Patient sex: M
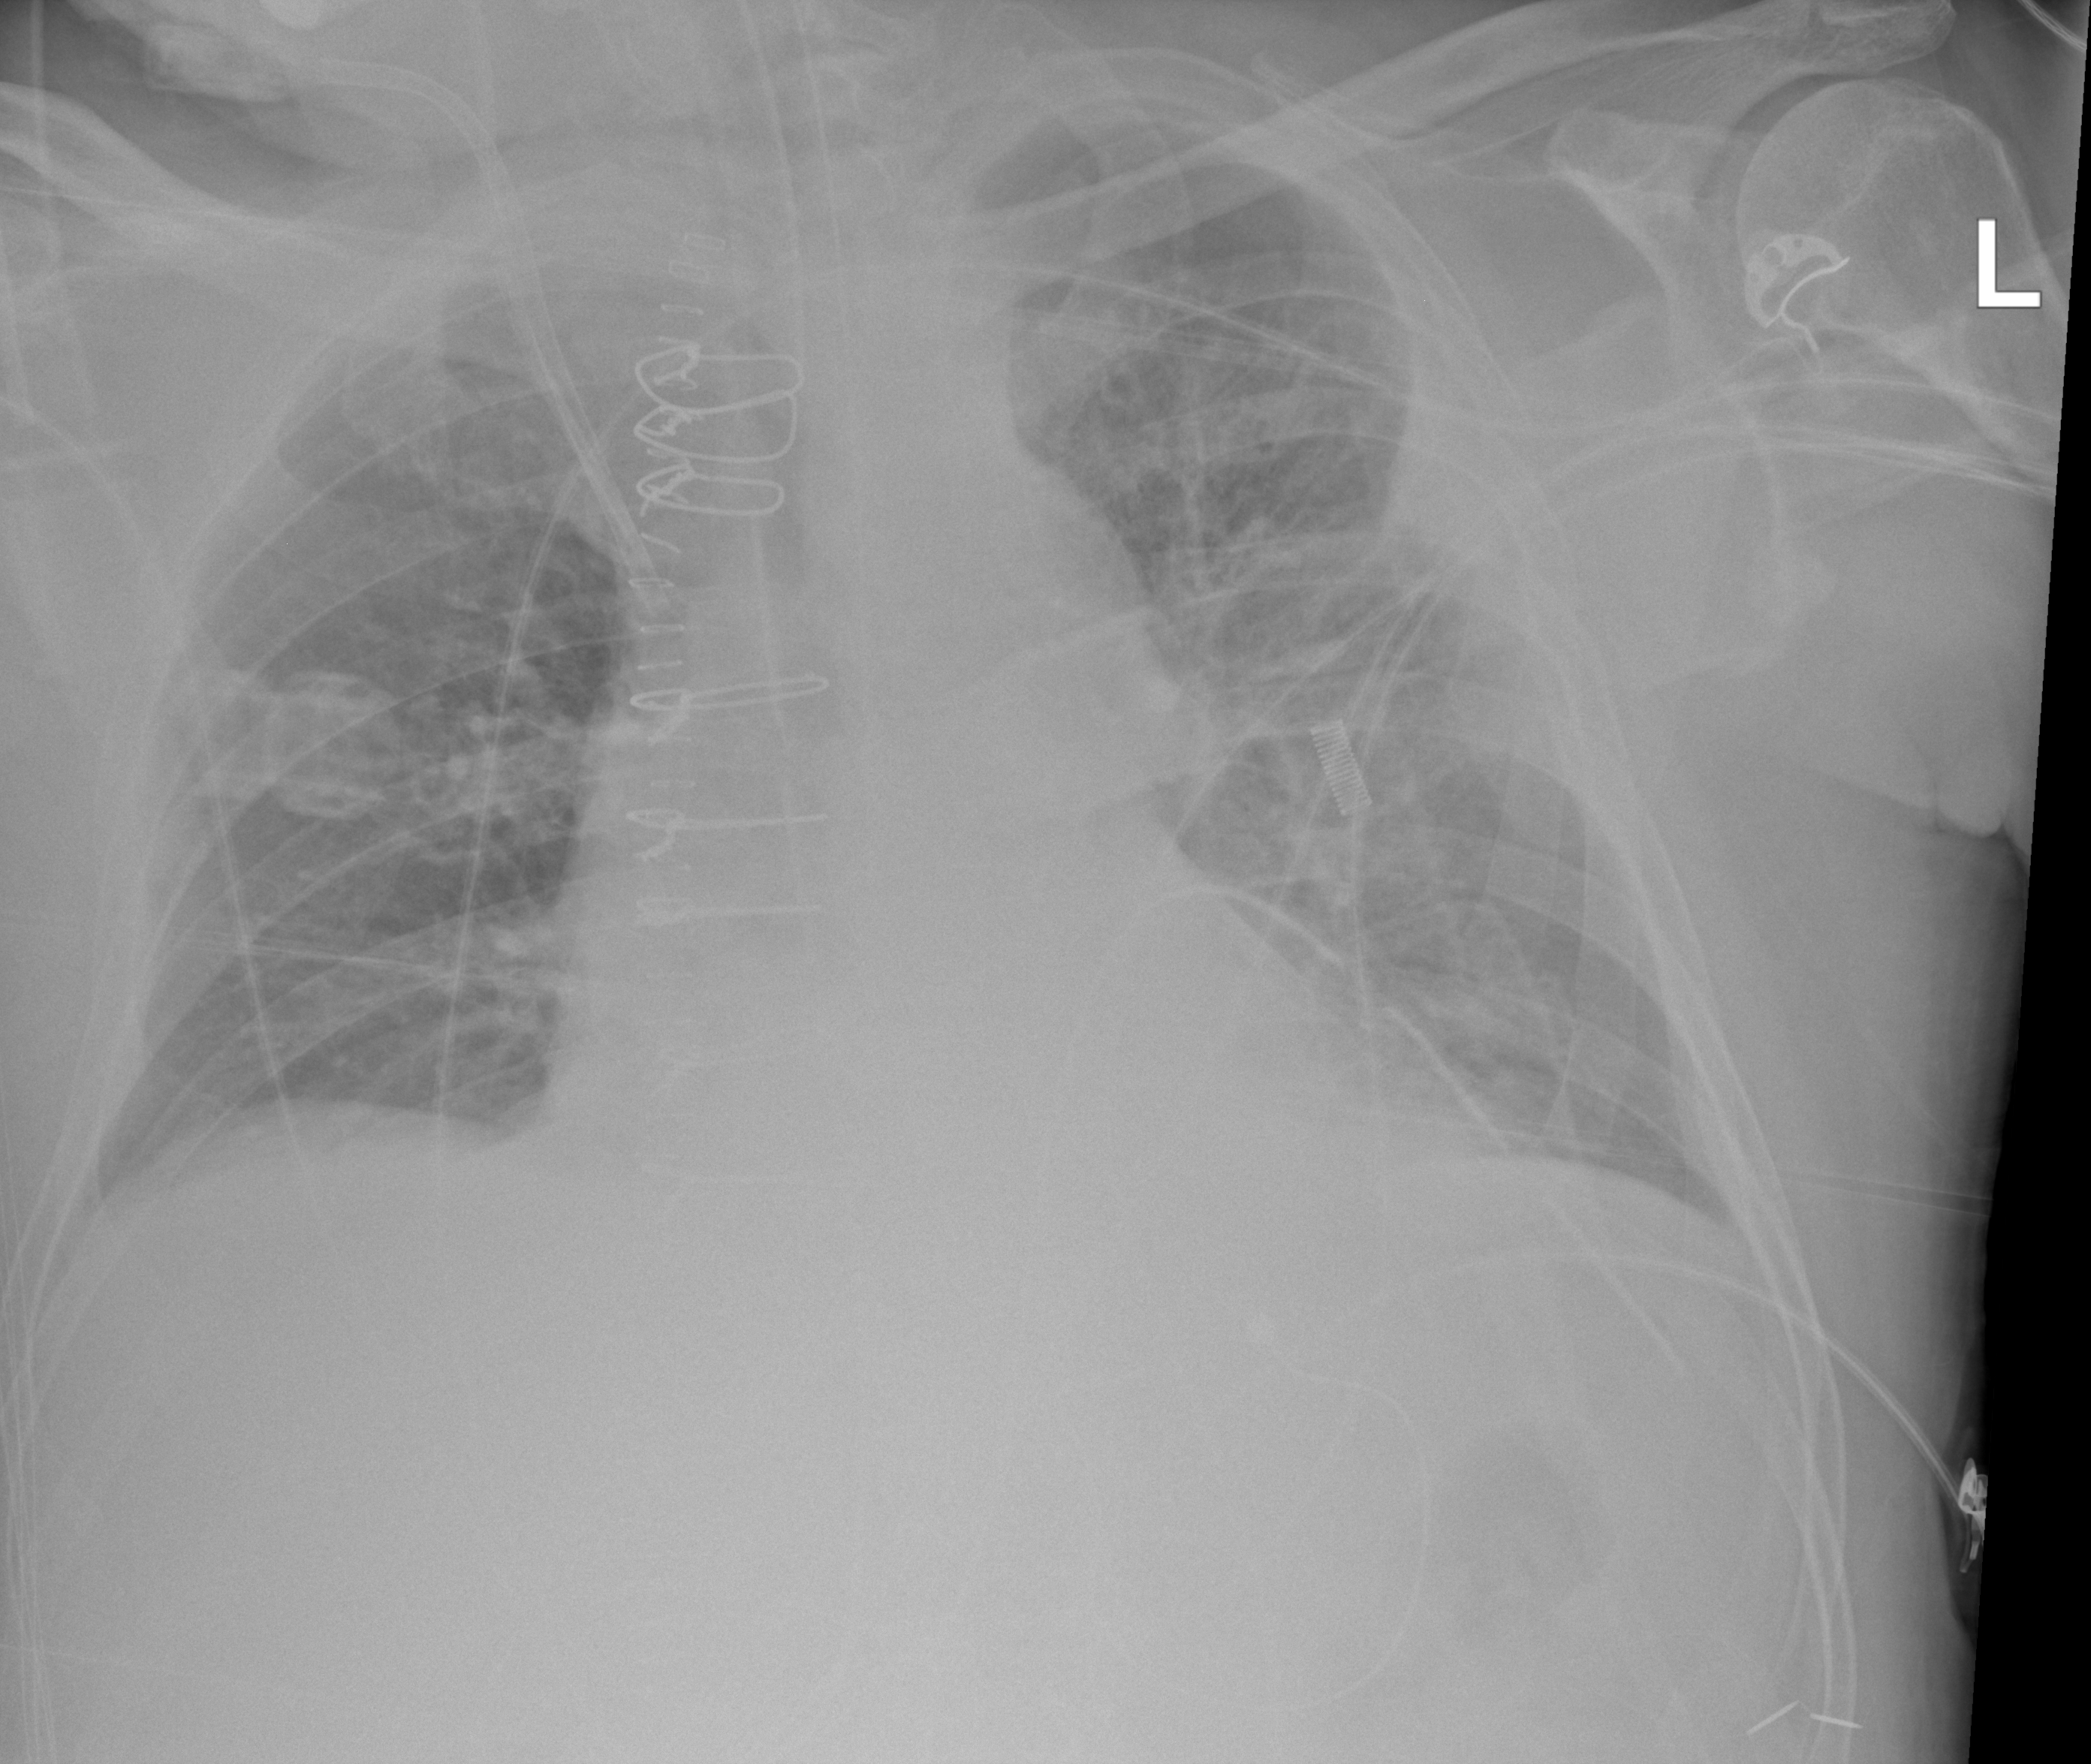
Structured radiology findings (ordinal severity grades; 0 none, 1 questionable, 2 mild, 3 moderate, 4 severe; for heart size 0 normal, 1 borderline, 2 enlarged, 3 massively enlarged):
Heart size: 1
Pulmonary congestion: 2
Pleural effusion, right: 0
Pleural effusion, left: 2
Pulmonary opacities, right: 2
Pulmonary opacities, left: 2
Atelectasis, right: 0
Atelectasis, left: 2